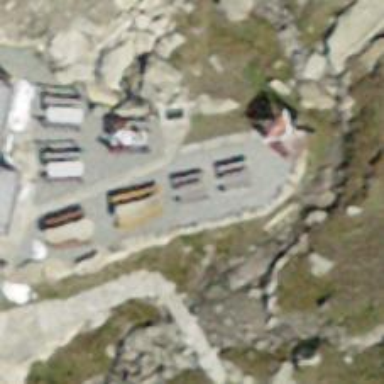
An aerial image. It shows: Picnic table located in leisure land area.